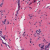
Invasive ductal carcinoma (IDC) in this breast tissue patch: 0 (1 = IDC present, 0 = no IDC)